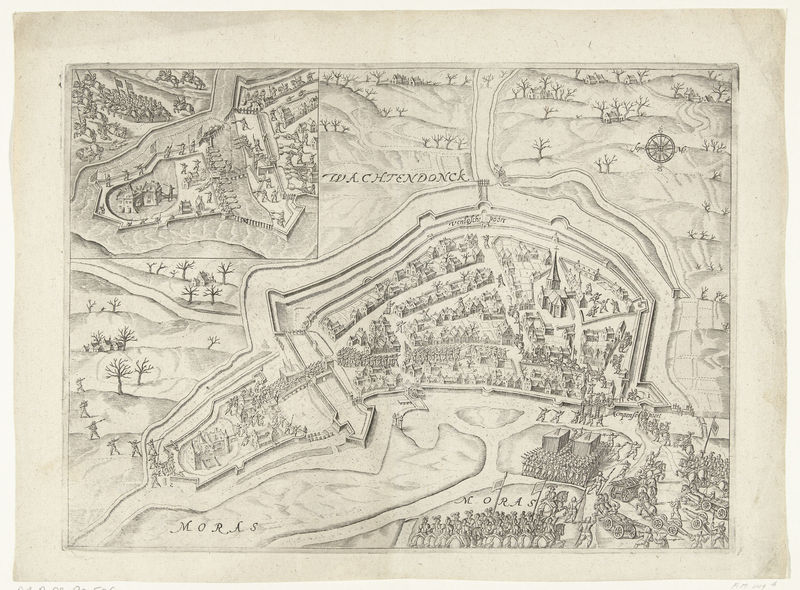
Titel: Verovering van Wachtendonk
Künstler: Bartholomeus Willemsz. Dolendo
Standort: Amsterdam
Institution: Rijksmuseum
Schlagwörter: stadt, schwarz, vogelperspektive, soldaten, befestigung, stadtansicht, stich, armee, karte, belagerung